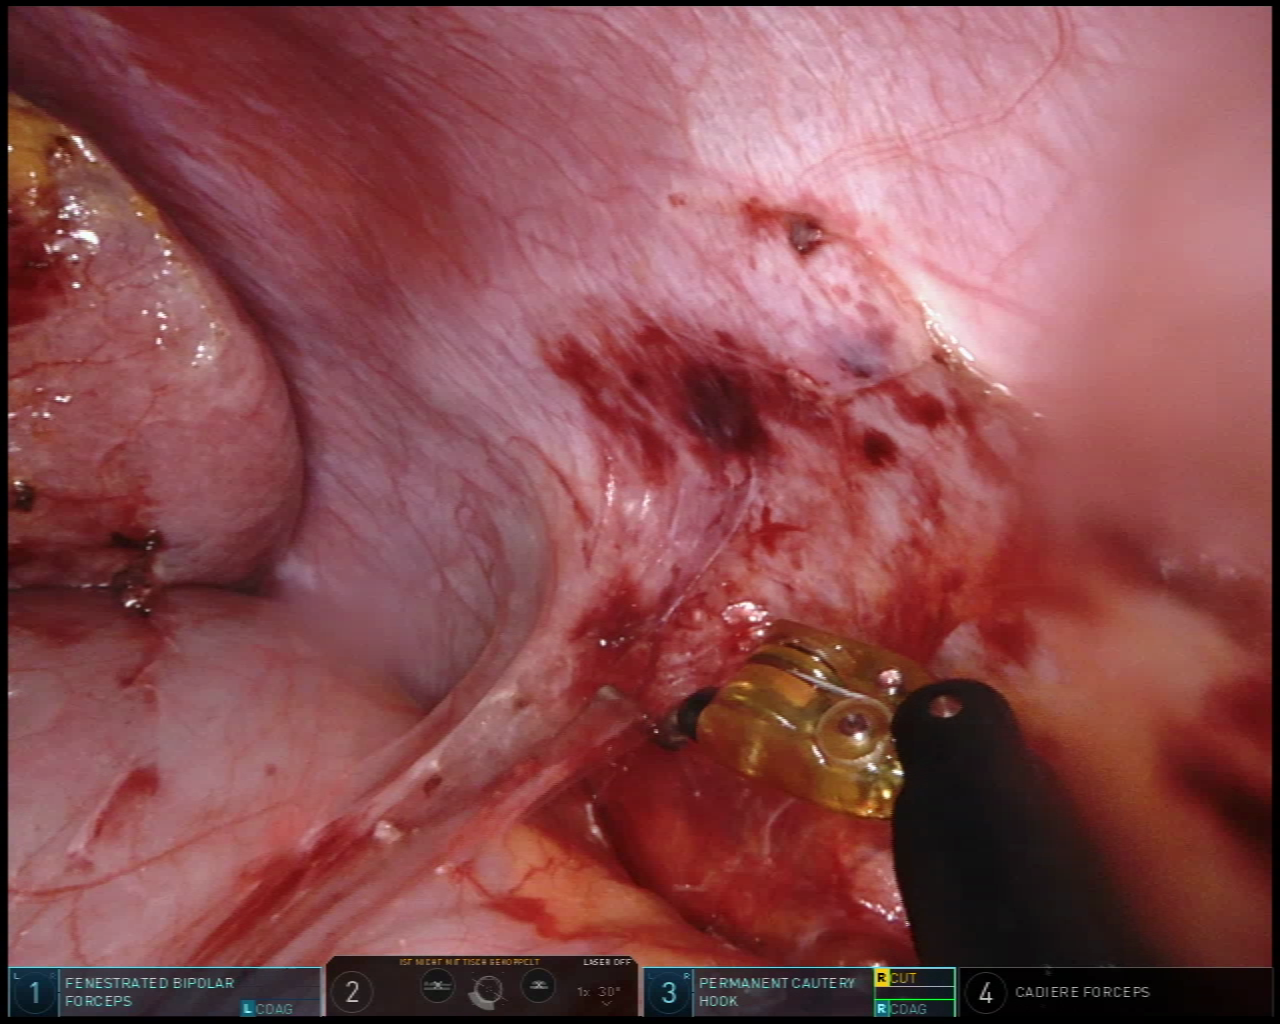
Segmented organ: colon
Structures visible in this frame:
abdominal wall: yes
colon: yes
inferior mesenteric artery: no
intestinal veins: no
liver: no
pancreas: no
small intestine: no
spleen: yes
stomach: no
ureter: no
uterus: no
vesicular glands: no